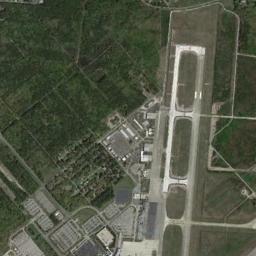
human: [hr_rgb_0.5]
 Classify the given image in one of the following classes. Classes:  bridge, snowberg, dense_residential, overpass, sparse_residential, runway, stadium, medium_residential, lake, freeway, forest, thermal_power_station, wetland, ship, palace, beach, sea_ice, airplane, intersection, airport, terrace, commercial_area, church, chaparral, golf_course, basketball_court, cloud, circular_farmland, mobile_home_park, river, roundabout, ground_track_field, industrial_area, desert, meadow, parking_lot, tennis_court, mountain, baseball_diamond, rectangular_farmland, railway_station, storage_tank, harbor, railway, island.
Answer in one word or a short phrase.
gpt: airport